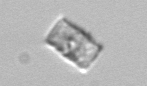
Label: Bacillariophyceae_morphotype1